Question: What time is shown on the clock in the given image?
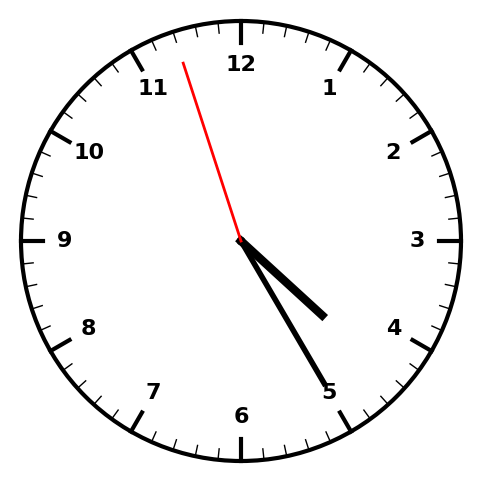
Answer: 04:24:57